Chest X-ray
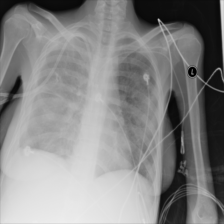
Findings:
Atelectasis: negative
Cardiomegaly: negative
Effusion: positive
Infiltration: positive
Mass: negative
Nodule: negative
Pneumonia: negative
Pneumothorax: negative
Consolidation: negative
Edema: negative
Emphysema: negative
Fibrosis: negative
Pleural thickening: negative
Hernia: negative